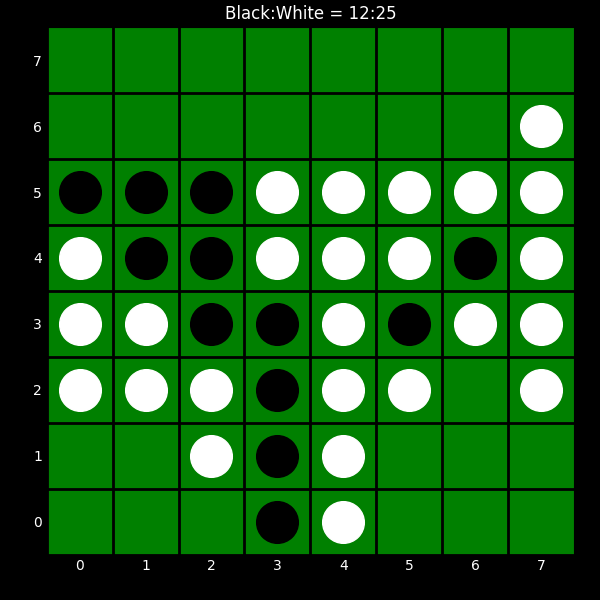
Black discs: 12
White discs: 25